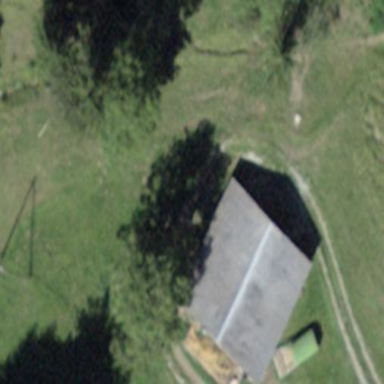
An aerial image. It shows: Cabin is depicted in the image.